Question: I'm looking to put a number of images inside and div. The div has a fixed height but the width will be dynamic depending on the number of images. I'm not sure what CSS to apply to the img tag for the containing DIV. I've attached an example below.

How do I go about about styling the images in side the DIV? I've tried floating them and just letting them place themselves but that's not work.
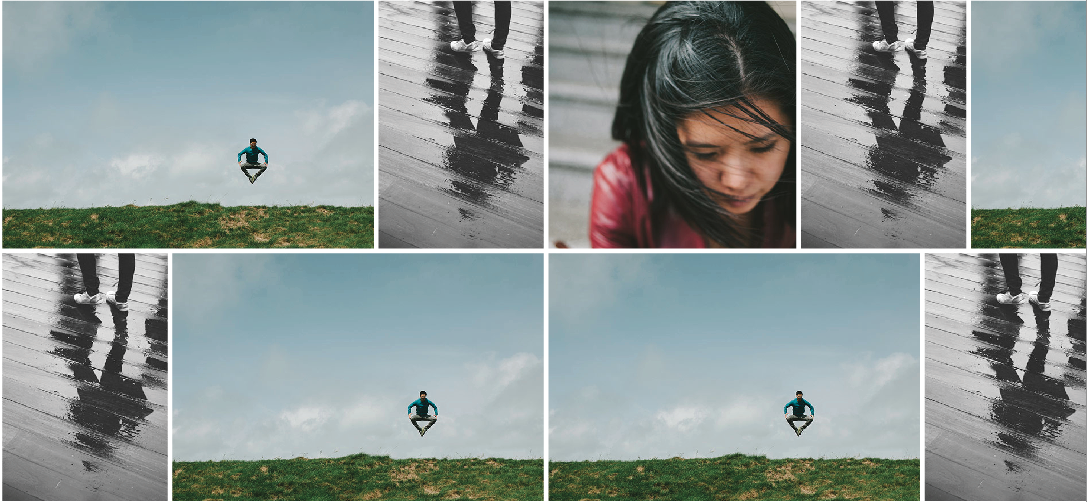
Answer: Use jQuery masonry <URL> it's the "de facto" standard.